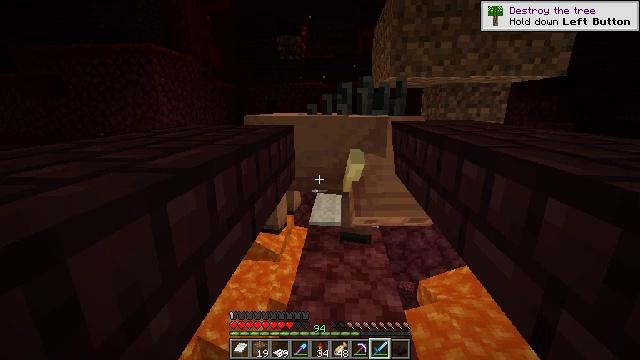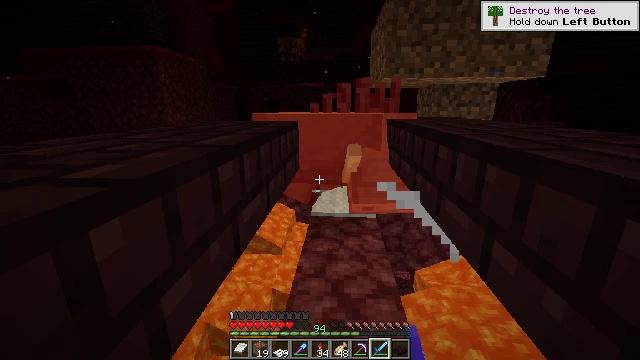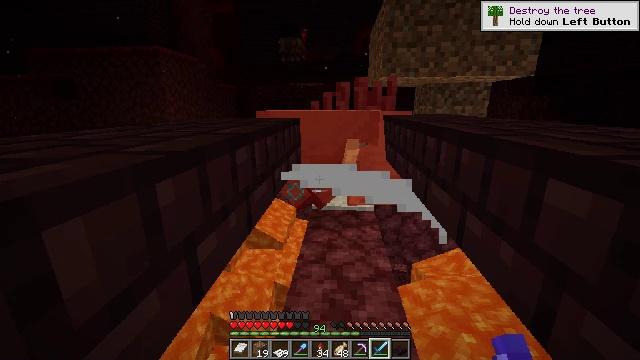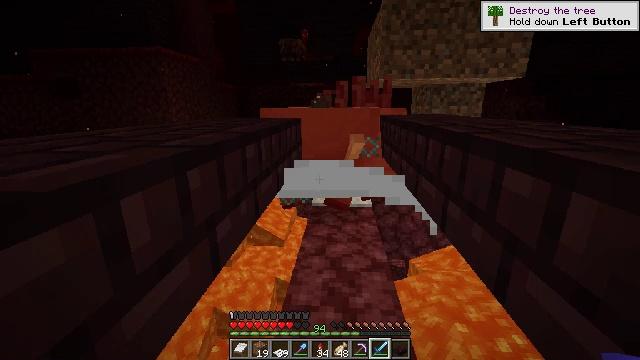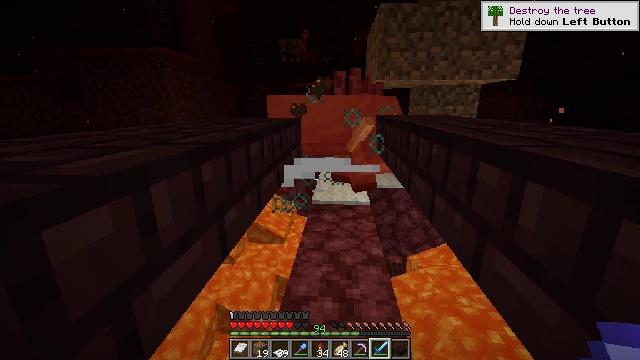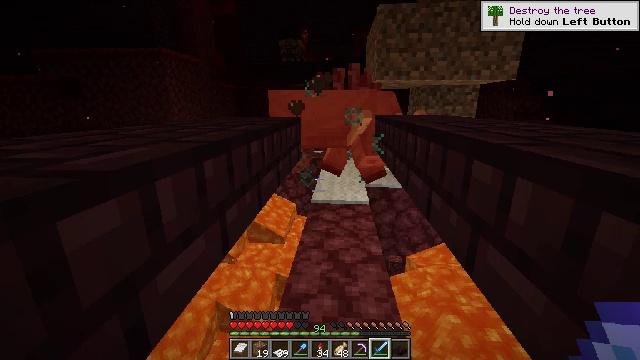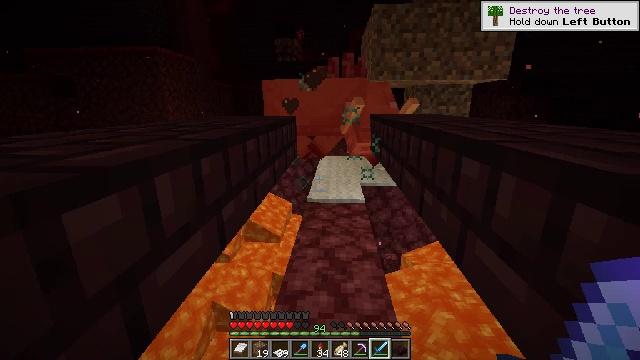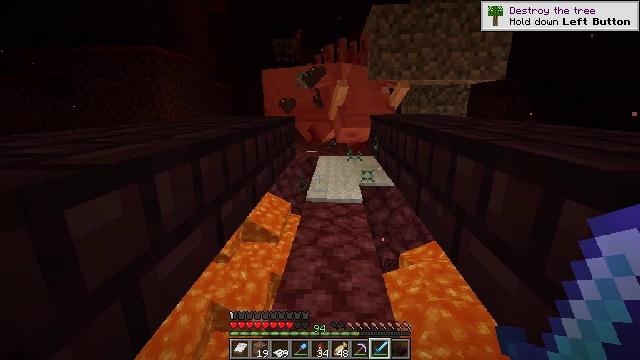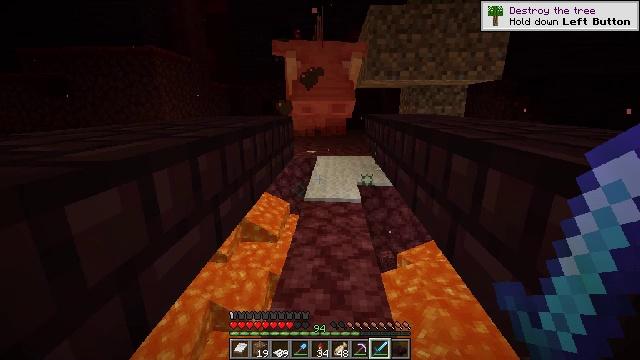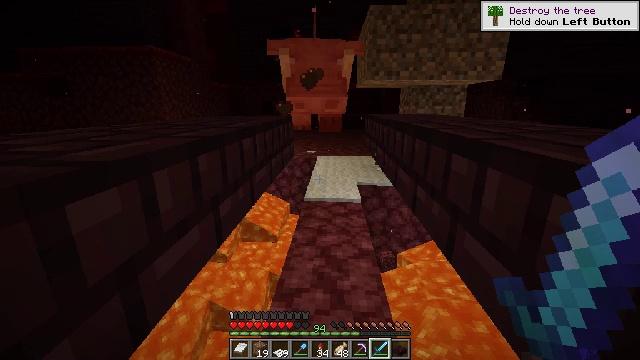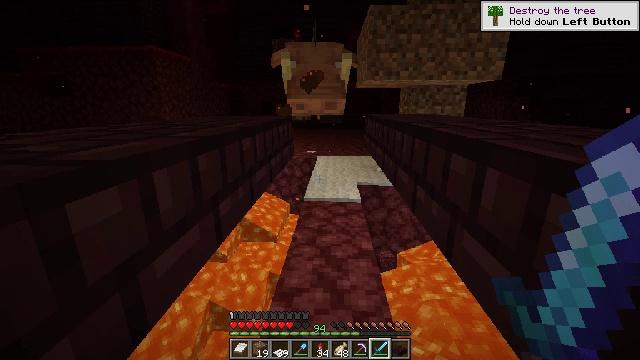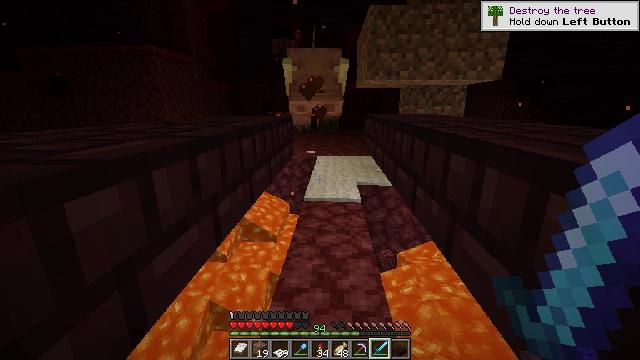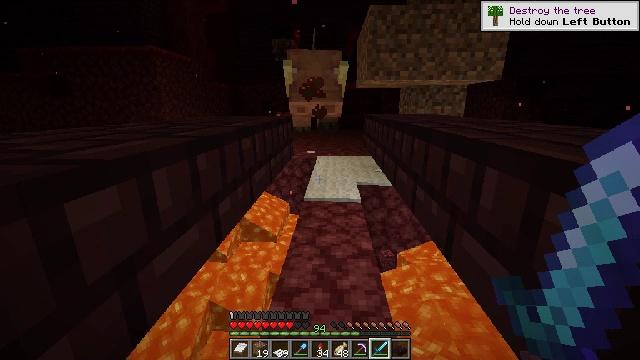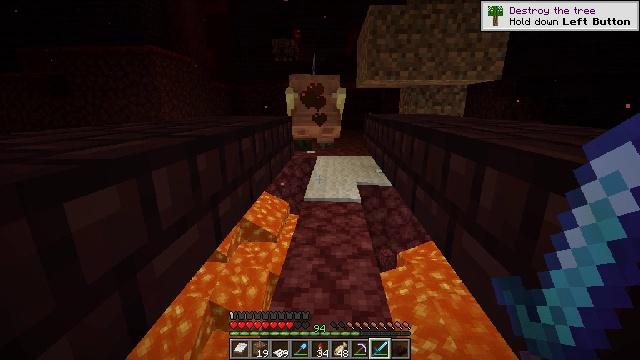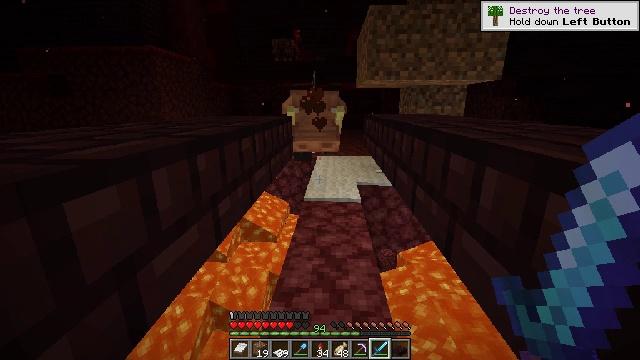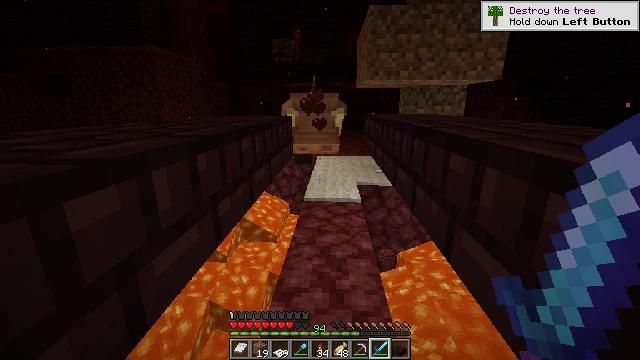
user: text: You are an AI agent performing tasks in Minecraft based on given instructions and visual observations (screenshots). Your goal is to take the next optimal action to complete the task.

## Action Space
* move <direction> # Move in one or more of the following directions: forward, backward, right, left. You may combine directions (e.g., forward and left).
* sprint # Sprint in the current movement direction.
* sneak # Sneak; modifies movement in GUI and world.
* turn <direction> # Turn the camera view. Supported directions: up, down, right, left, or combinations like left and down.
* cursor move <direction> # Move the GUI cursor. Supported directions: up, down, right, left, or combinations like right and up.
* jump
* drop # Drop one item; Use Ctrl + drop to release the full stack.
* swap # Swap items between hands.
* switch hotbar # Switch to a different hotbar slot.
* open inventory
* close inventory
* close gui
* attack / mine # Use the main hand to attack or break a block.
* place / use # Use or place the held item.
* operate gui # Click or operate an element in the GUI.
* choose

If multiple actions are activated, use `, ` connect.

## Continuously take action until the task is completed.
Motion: motion action
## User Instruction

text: Kill the hoglin.
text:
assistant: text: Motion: move back
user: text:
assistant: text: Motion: move back
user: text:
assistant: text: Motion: no_op
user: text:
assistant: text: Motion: no_op
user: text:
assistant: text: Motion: no_op
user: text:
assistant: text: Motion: no_op
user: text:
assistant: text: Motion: no_op
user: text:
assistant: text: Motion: no_op
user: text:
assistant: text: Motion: no_op
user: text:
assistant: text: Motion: no_op
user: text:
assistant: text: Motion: no_op
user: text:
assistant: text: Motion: no_op
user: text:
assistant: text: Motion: no_op
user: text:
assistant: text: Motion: no_op
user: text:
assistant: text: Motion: no_op
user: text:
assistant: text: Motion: no_op
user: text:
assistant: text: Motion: no_op
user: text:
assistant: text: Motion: no_op
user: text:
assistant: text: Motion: no_op
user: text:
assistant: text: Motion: no_op
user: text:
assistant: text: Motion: no_op
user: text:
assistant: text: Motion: no_op
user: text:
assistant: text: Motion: no_op
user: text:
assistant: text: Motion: no_op
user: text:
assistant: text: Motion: no_op
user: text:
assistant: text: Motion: no_op
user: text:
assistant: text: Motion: no_op
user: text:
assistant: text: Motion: no_op
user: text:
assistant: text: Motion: no_op
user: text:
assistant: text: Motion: move forward